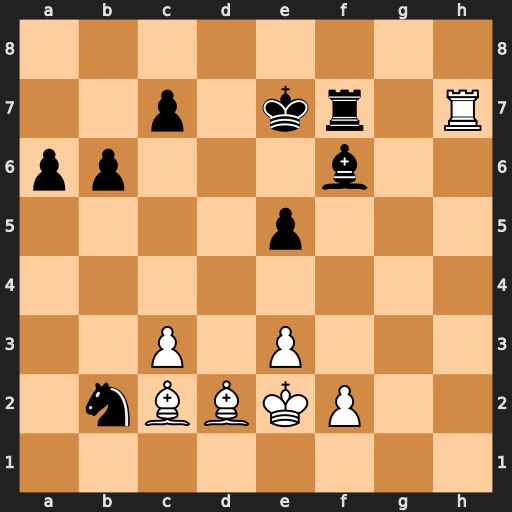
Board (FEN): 8/2p1kr1R/pp3b2/4p3/8/2P1P3/1nBBKP2/8
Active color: w
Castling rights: -
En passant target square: -
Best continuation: Rxf7+ Kxf7 Bb3+ Kf8 Bc1 Na4 Bxa4